Question: I am working on a trading site which allows copy trading feature (that is, a trader copying me will get a trade copied into his account when I do a trade). Now when I do a trade, the trader who is copying me needs to get a realtime notification about that trade.
For example, a notification like this:

We have access to pubnub and we would like to achieve this using pubnub. Our site is build on WordPress. How to integrate this notification feature using PHP and pubnub in our site?
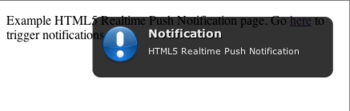
Answer: You can either use our JS SDK that would trigger off the "trade committed" event (such as on mouse up of the trade button), or you could implement it as a blocking PHP call with the PHP SDK.
JS logic would potentially be more insecure, since anyone could perform research on what you are doing, and potentially replay and/or create imposter calls if you didn't protect the code correctly.
PHP would be the most secure way to address this, as all logic could be performed server-side, hidden from access to the end user.
<URL>
<URL>